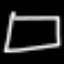
Label: square